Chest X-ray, PA view. Patient: 52 years old, sex M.
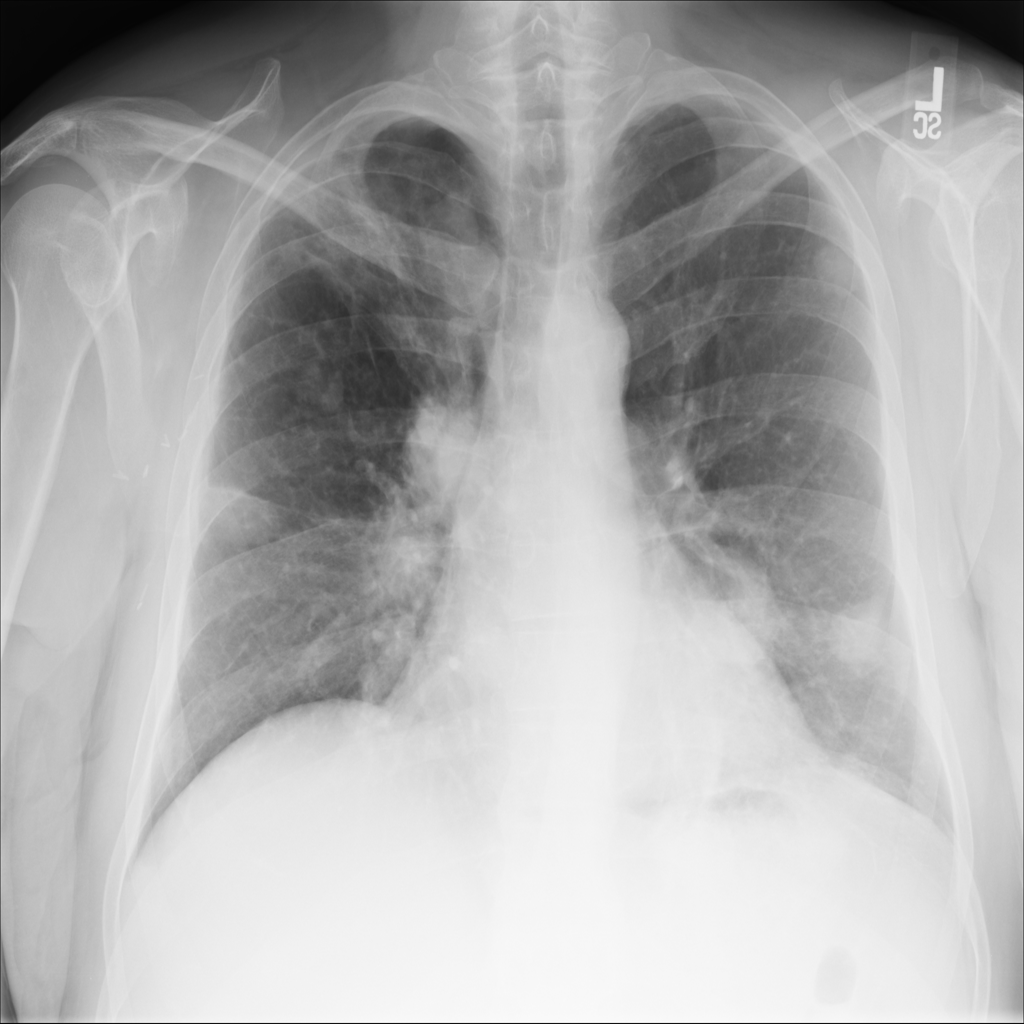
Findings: Infiltration, Pleural_Thickening